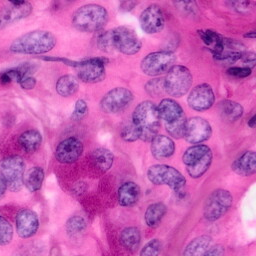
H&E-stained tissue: Pancreatic